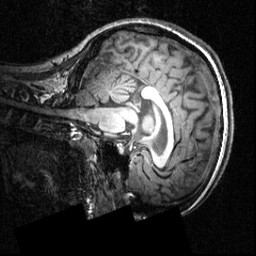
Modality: T1w
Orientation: sagittal
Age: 18
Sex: female
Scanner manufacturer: siemens
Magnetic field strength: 3.951 T
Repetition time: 1.5 s
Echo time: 0.00335 s